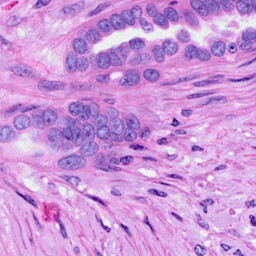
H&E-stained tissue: Ovarian